Question:
There are many error reports on 'The system cannot find the file specified', but almost all are very old threads with solutions not working now. And only a single query for similar problem for anaconda prompt without any solution.
When I open the anaconda prompt, the error message appears, but the commands work fine, except for the commands when i create new environment. I can not install or update any packages/libraries inside the created environment and prompt gives following error each time the error
'''
conda install keras
Fetching package metadata ...
CondaHTTPError: HTTP 000 CONNECTION FAILED for url https://conda.anaconda.org/anaconda------/repodata.json
Elapsed: -
An HTTP error occurred when trying to retrieve this URL.
HTTP errors are often intermittent, and a simple retry will get you on your way.
SSLError(SSLError("Can't connect to HTTPS URL because the SSL module is not available.",),)
'''
# Solutions I have tried
1. Uninstalling and reinstalling anaconda3 - both 32 and 64 versions i have tried. I also tried restarting the laptop after uninstalling and befor installing fresh. I followed every step mentioned at https://docs.anaconda.com/anaconda/install/uninstall/
2. Executing following command from command prompt - [conda config --set ssl_verify no]
3. Creating the pip.ini file inside pip folder and updating with lines mentioned in this thread. https://stackoverflow.com/a/527<PHONE>
4. Browsing through all drivers including display and network drivers for updates and updating them if necessary.
5. Adding system path variable for anaconda
6. Downloading and installing Win64OpenSSL application.
7. Cleaning conda using conda clean --all inside environment and then trying to install again, with n o success.
# My system details
- - - - - -
---
Please kindly help me. I have wasted almost whole day in this. Or should I just go for other alternative? Kindly suggest good alternative for anaconda, I will be needing machine learning based libraries for my project. Thank you in advance.
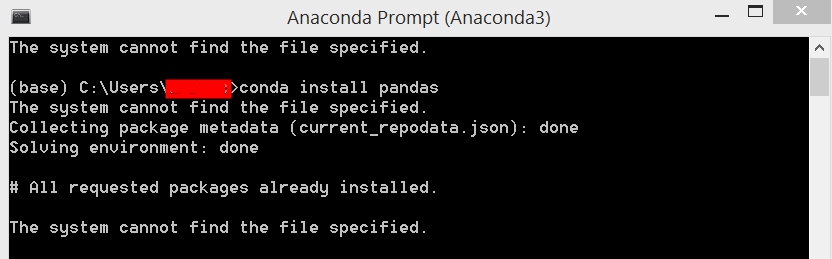
Answer: This solution worked for me from github.
<URL> I have copied the following files libcrypto-1_1-x64.* libssl-1_1-x64.* from D:\Anaconda3\Libraryin to D:\Anaconda3\DLLs.
And this worked very well for condaHTTPerror. Now I can install using conda even within created environment.
I am still getting the message on prompt 'The system can not find the file specified' each time I open the prompt or carry out the command. How I can resolve this issue? kindly help.